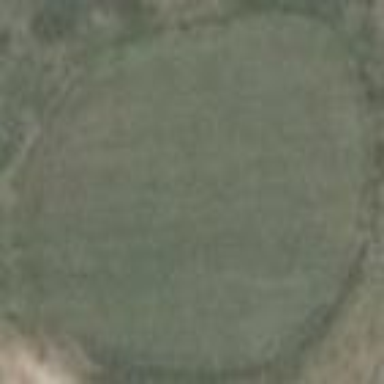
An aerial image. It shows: Golf green.